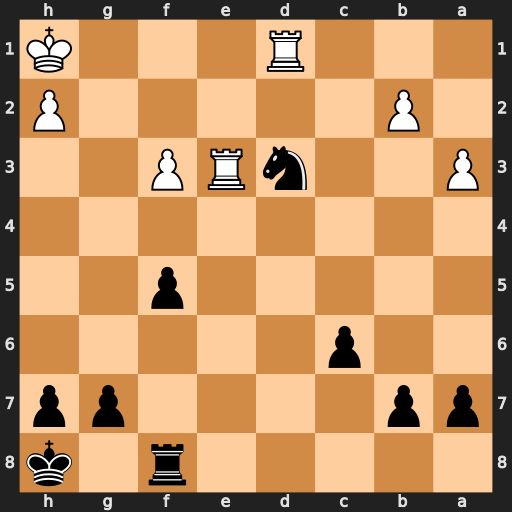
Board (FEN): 5r1k/pp4pp/2p5/5p2/8/P2nRP2/1P5P/3R3K
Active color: b
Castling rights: -
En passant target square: -
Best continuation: Nf2+ Kg2 Nxd1